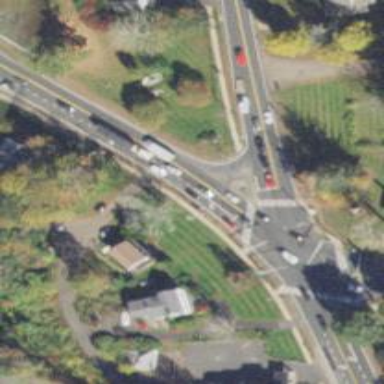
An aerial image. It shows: Trunk link highway.